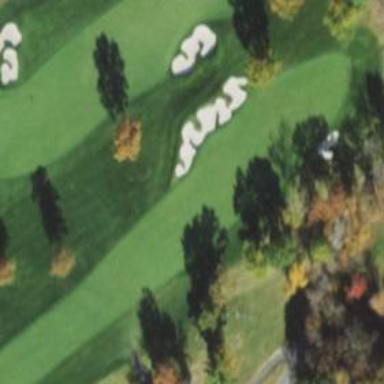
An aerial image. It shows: Golf hole.